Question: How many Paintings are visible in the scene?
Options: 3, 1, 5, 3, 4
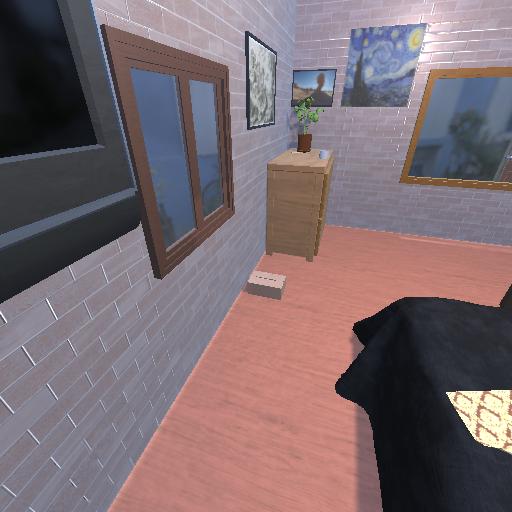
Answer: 3